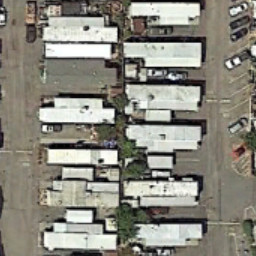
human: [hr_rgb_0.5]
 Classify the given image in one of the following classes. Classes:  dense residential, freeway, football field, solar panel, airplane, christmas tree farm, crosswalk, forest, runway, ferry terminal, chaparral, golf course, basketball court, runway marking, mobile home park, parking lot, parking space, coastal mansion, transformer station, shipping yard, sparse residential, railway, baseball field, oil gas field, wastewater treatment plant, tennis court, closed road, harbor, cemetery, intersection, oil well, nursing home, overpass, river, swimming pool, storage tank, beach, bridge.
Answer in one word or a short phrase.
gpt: mobile home park